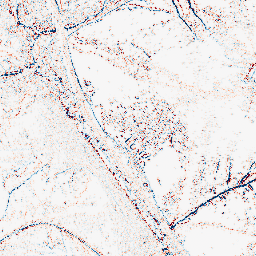
Category: edge_preserving
Decomposition family: median
Decomposition parameters: size: 3
Upsampling method: quintic
Upsampling parameters: scale: 4
Upsampling scale: 4